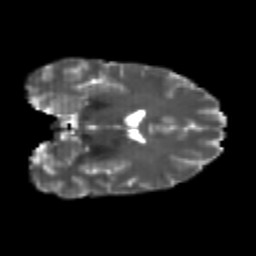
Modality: T2w
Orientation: coronal
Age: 26
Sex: female
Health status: healthy
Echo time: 0.074 s